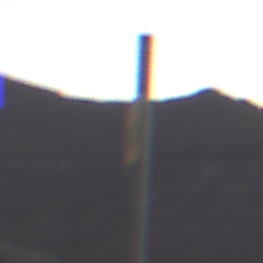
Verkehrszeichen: EndeDerUmleitungsankuendigung
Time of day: Dusk
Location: Outdoor (Nature)
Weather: Clear
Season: NotSpecified
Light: Natural